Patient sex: F
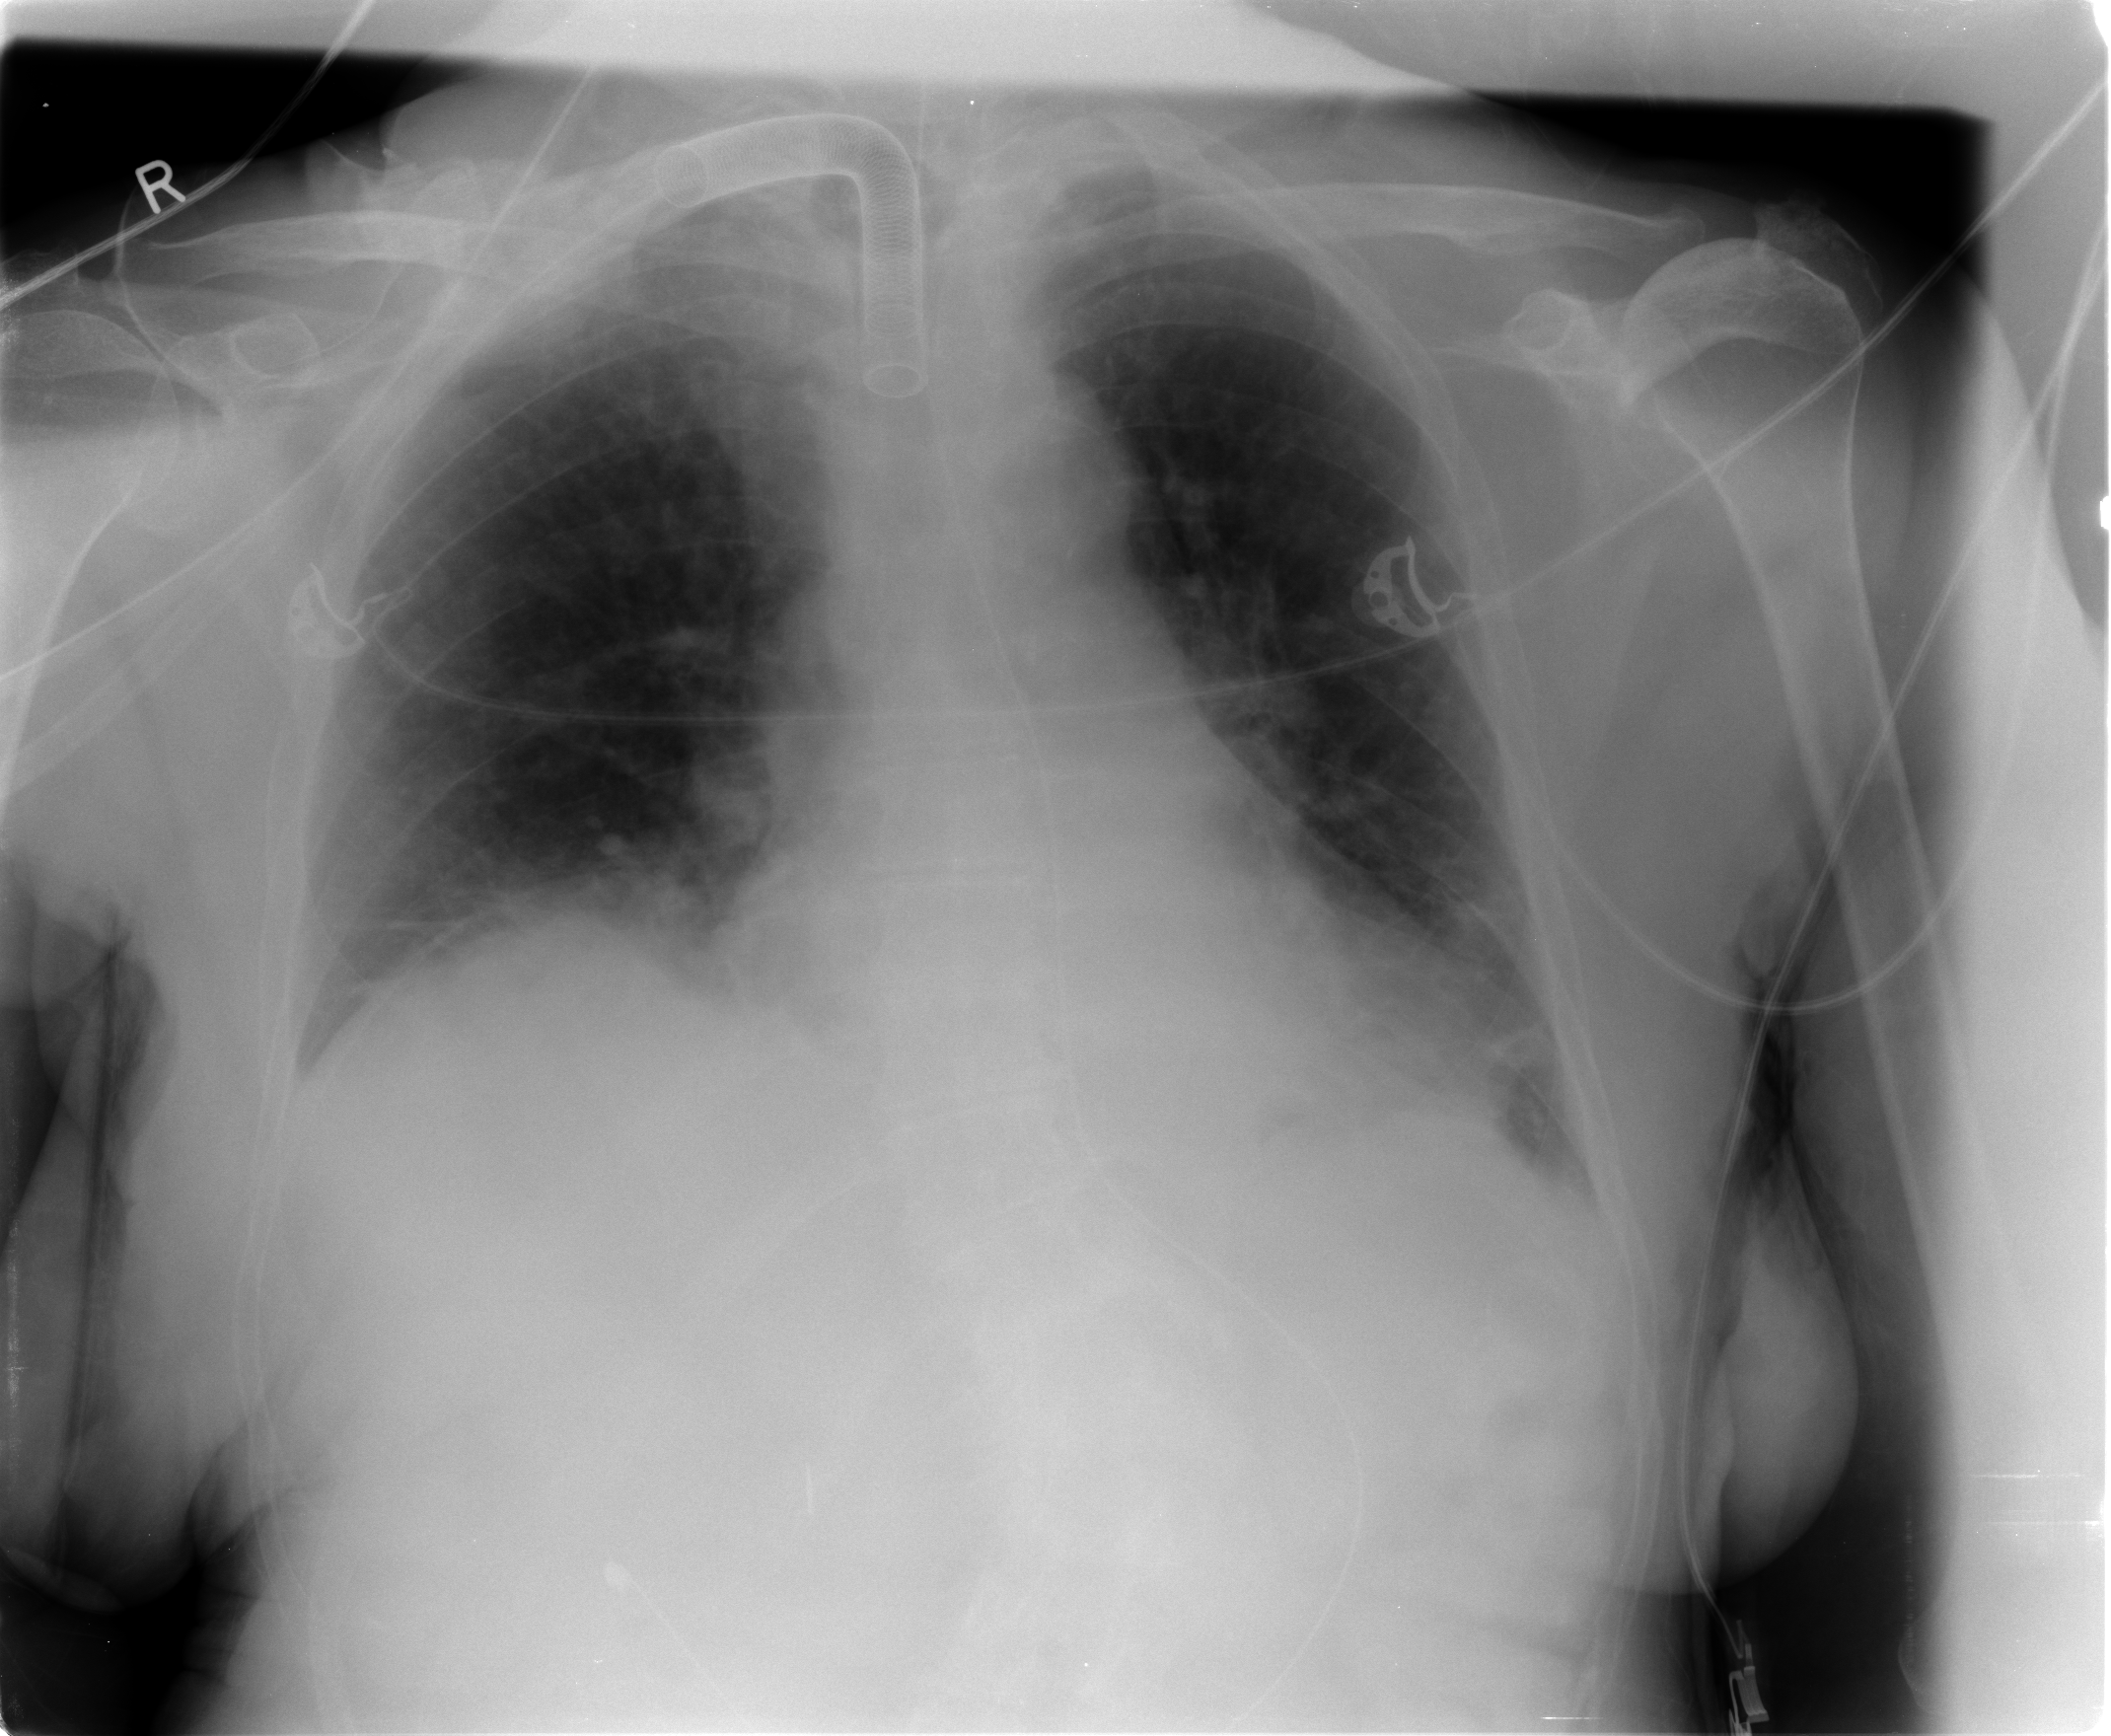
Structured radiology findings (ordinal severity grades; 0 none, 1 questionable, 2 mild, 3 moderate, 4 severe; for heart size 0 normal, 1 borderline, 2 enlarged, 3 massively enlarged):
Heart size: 2
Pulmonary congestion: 2
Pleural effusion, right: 0
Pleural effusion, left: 1
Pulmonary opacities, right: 1
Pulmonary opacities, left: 1
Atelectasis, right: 2
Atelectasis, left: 2